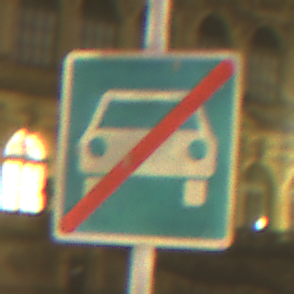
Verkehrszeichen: EndeKraftfahrstrasse
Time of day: Night
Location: Outdoor (Urban)
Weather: Overcast
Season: NotSpecified
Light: Artificial